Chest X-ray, AP view. Patient: 50 years old, sex M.
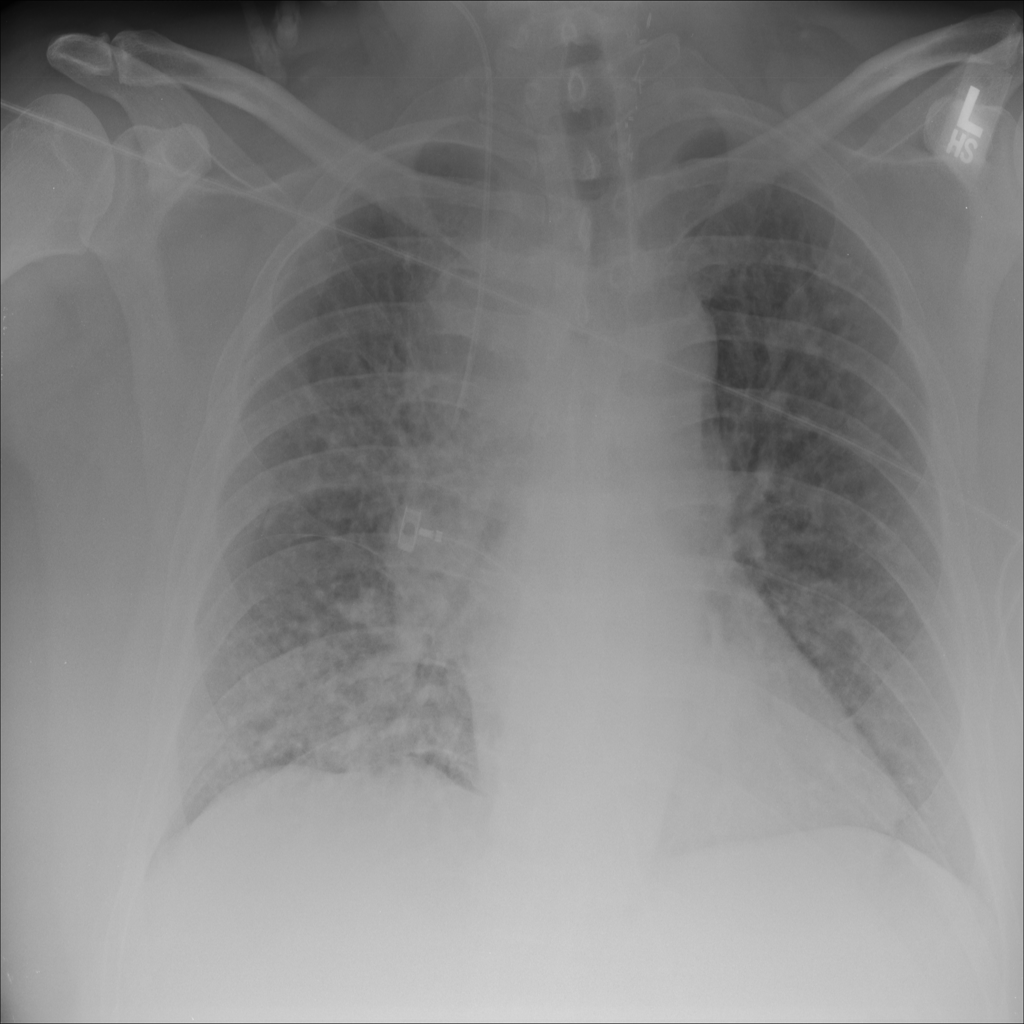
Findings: Mass, Nodule